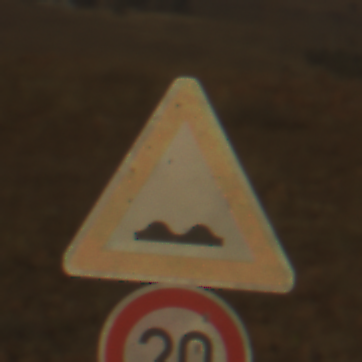
Verkehrszeichen: UnebeneFahrbahn
Zusatzzeichen unten: Geschwindigkeit20
Umgebung: Outdoor, Nature
Tageszeit: MorningAfternoon
Wetter: Clear
Licht: Natural
Jahreszeit: NotSpecified
Kontrast: HighContrast